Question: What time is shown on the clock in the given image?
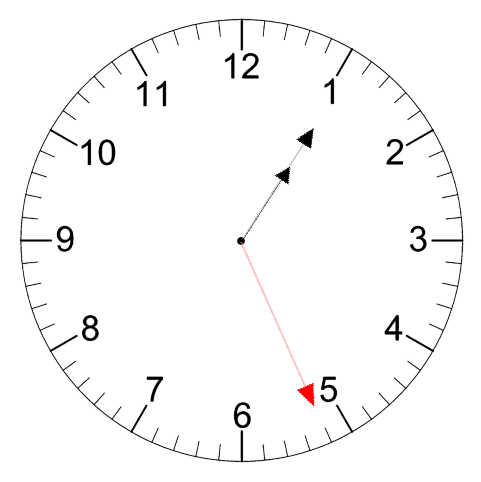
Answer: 01:05:26